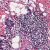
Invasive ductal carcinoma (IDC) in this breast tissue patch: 0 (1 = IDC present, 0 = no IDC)